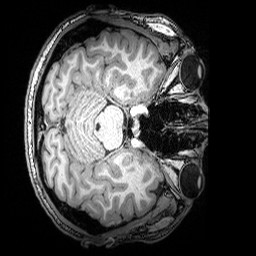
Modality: T1w
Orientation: axial
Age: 23
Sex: male
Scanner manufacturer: siemens
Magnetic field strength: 3 T
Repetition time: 2.53 s
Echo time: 0.00388 s